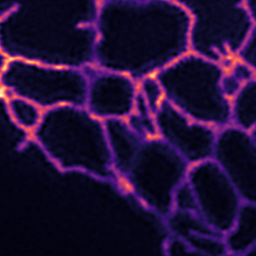
Label: Super-resolution ER image